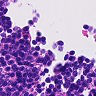
Metastatic tissue present: no